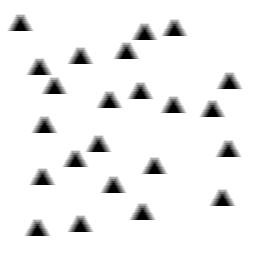
Squares: 0
Triangles: 23
Stars: 0
Total shapes: 23